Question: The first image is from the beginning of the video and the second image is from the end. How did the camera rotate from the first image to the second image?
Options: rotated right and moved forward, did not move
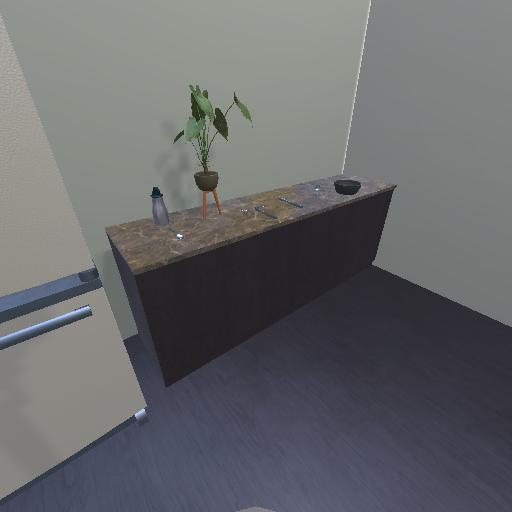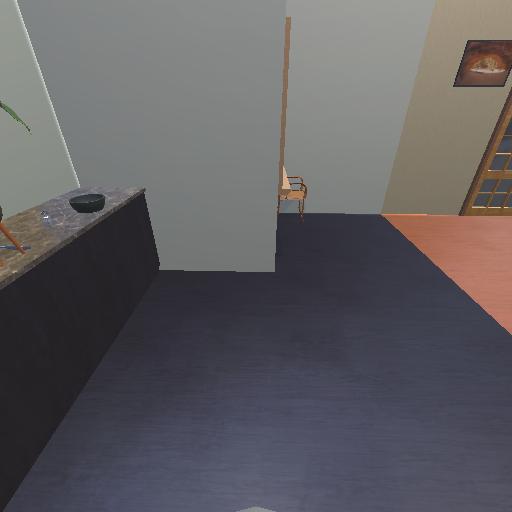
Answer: rotated right and moved forward